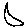
Label: moon